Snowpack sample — Snodgrass Mountain, Crested Butte, Colorado (2/4/25, 12:06 PM MST)
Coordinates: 38.923, -106.968
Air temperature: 35 °F
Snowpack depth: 80 cm
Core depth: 50 cm
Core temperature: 30.2 °F
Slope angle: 14°, slope face: 78°
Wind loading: low
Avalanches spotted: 0
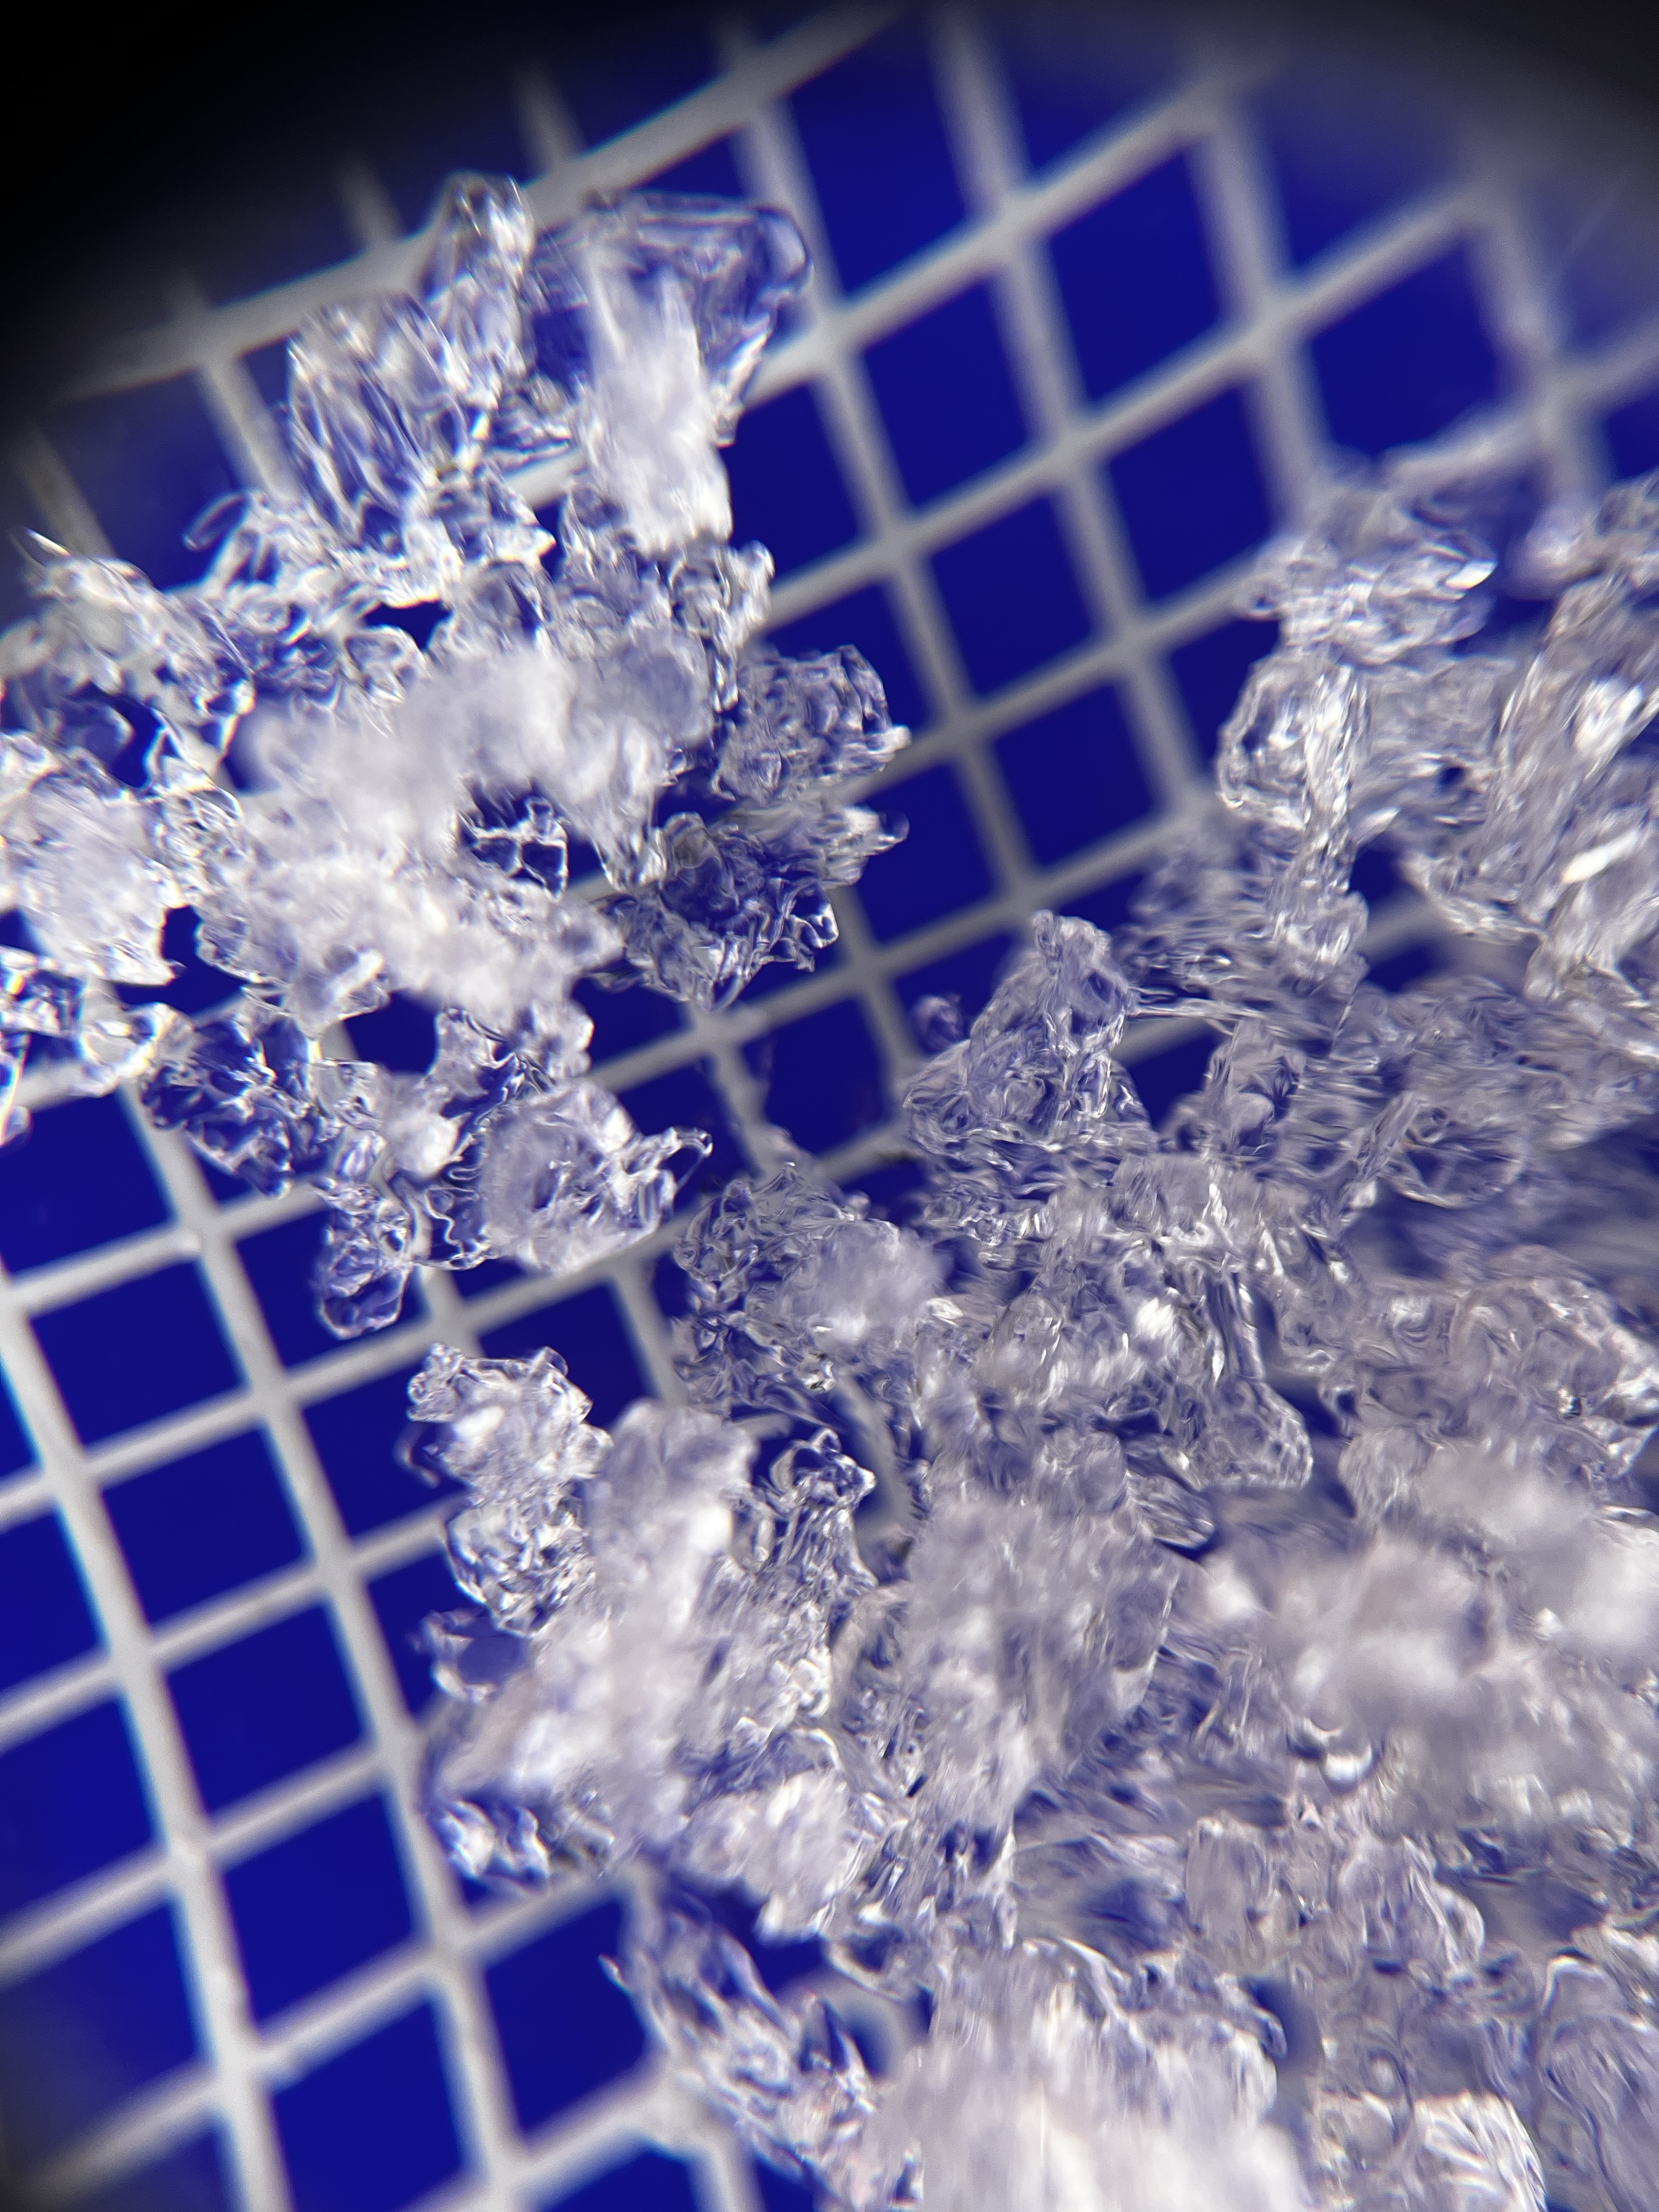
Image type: magnified_profile
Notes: No avalanches nearby, unusually warm weather for the last month reported by residents, Collected 25 yards from treeline